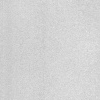
Atmospheric dust classification: dusty